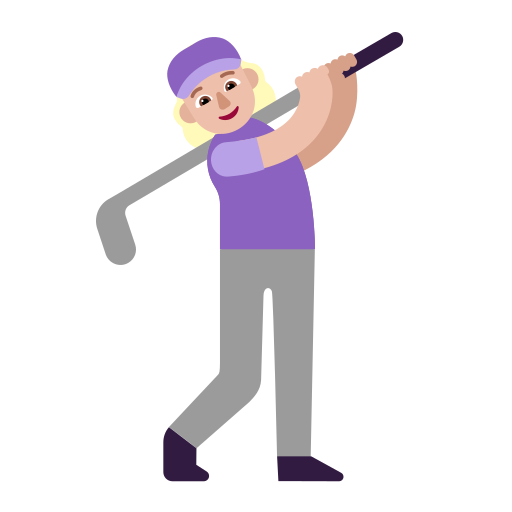
woman golfing flat  light